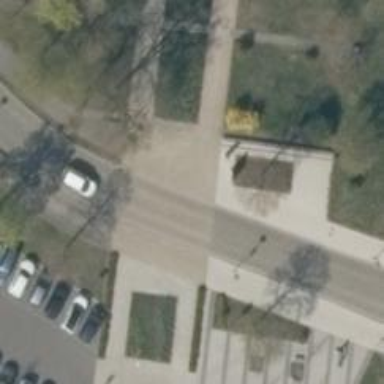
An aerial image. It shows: Tertiary road with sidewalks on both sides and cycle track.